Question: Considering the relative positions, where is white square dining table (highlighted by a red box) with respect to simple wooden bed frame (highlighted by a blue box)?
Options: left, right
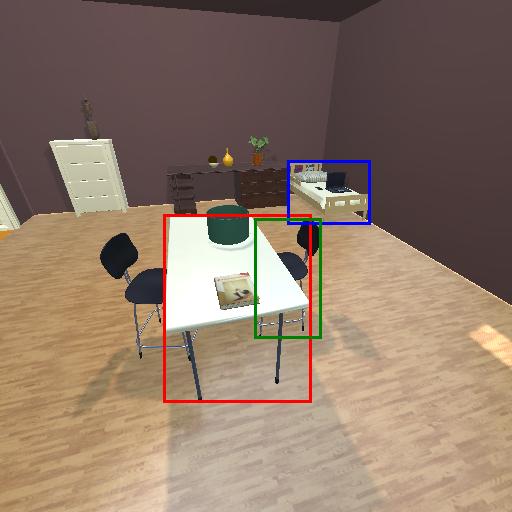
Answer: left